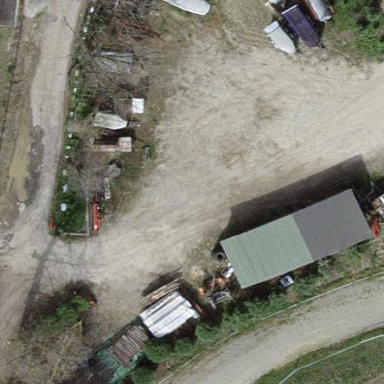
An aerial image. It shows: Brownfield site.